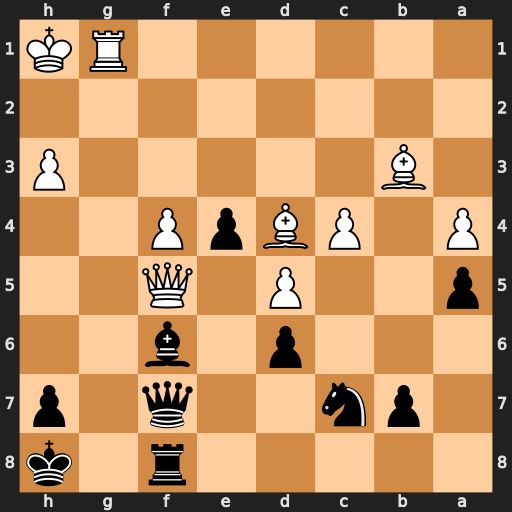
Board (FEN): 5r1k/1pn2q1p/3p1b2/p2P1Q2/P1PBpP2/1B5P/8/6RK
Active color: b
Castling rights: -
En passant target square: -
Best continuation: Bxd4 Qxf7 Rxf7